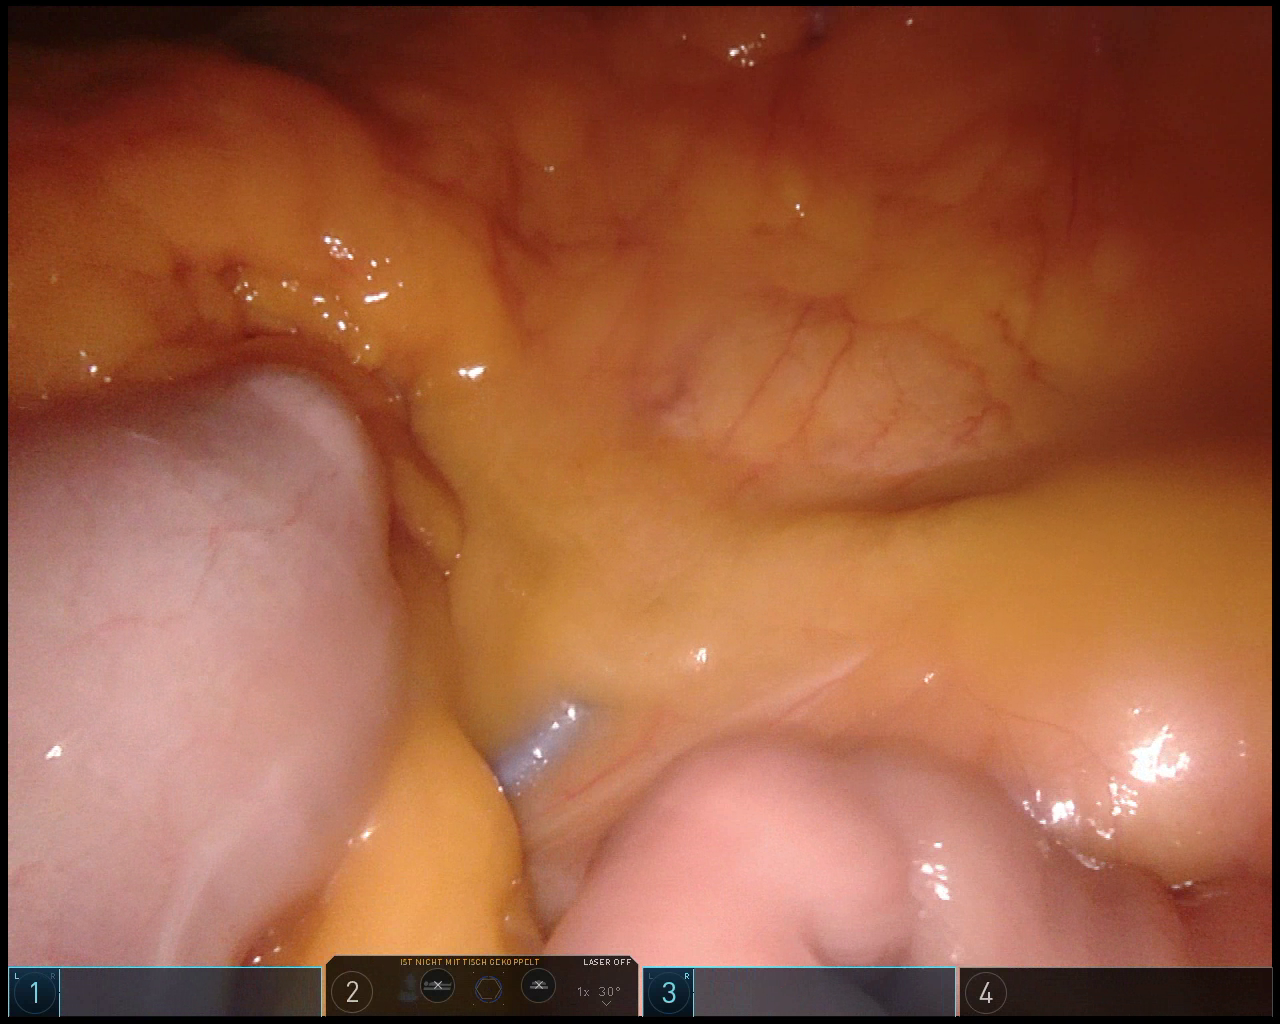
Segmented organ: small_intestine
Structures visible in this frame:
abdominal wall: no
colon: yes
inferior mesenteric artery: no
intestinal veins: yes
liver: no
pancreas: no
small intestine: yes
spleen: no
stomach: no
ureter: no
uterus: no
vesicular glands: no